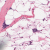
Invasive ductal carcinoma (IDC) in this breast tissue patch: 1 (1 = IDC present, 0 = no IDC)